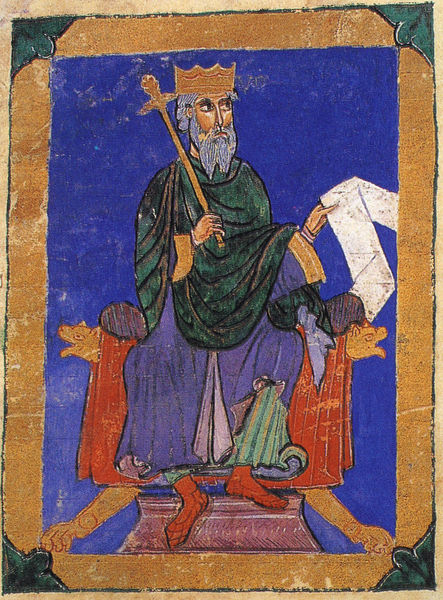
Titel: Tumbo A
Institution: Santiago de Compostela, Archivo de la Catedral
Schlagwörter: blau, mann, umhang, weiß, grün, bunt, grau, köpfe, blick, rot, bart, rahmen, gold, krone, traurig, schrift, papier, stab, lila, rand, kaiser, könig, thron, ramen, rechteck, herrscher, tron, otto, herzog, schriftrolle, miniatur, ikone, purpur, zepter, tierköpfe, rex, keyser